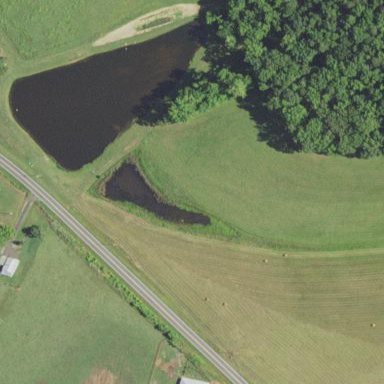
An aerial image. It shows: Peaceful pond surrounded by nature.